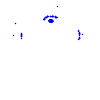
Particle: kaon